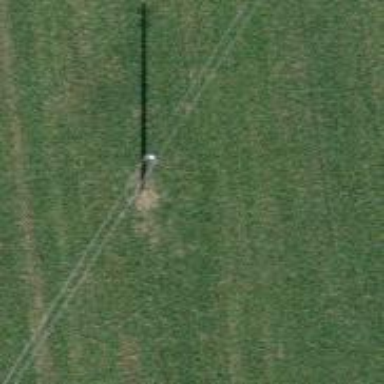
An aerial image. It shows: Power pole.